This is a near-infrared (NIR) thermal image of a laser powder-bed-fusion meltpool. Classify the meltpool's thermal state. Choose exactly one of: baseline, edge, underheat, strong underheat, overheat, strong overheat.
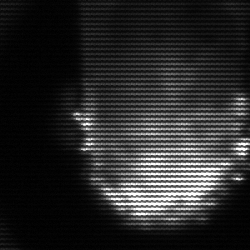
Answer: baseline